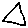
Label: triangle